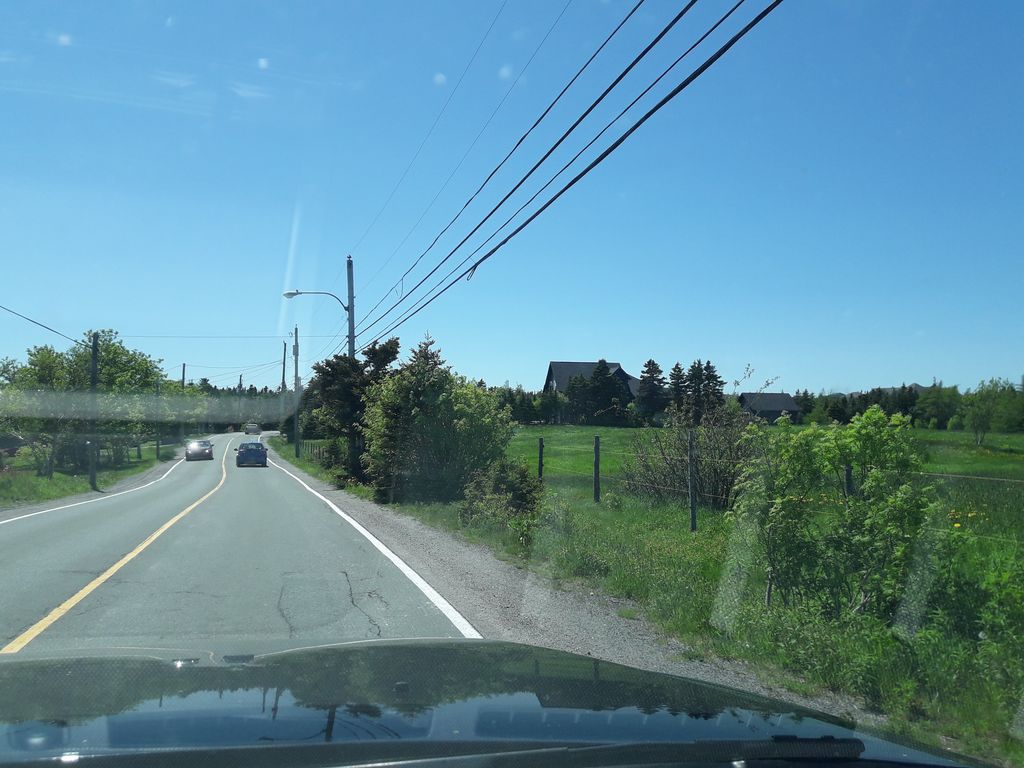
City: st_johns